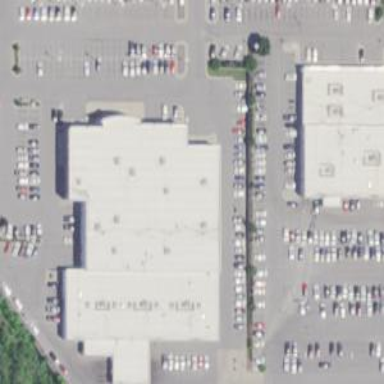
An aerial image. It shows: Building housing car shop.